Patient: sex F, age 61
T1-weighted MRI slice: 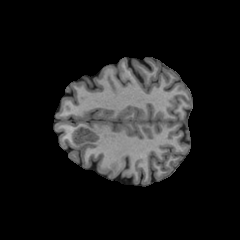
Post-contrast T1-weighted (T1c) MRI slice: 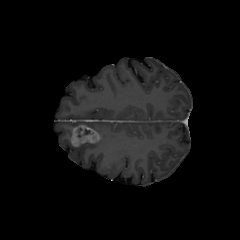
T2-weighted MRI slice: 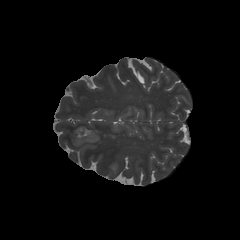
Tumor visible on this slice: yes
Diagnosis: Glioblastoma, IDH-wildtype
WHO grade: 4